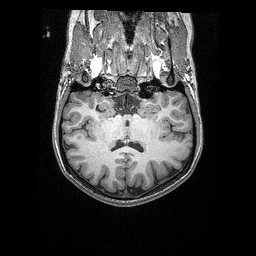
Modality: T1w
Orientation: sagittal
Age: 26
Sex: female
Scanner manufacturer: siemens
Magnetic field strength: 3 T
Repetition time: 2.4 s
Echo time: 0.03 s